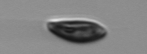
Label: Cryptophyta